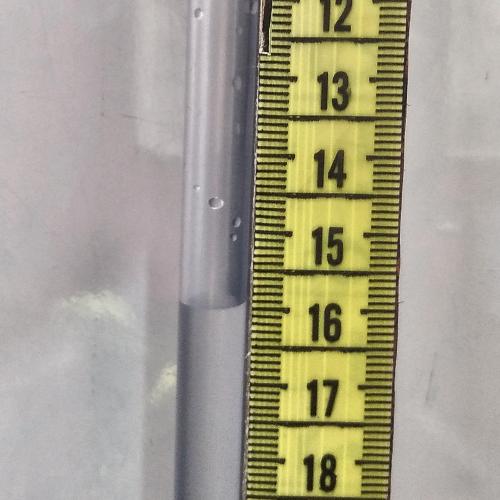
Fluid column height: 15.9 cm